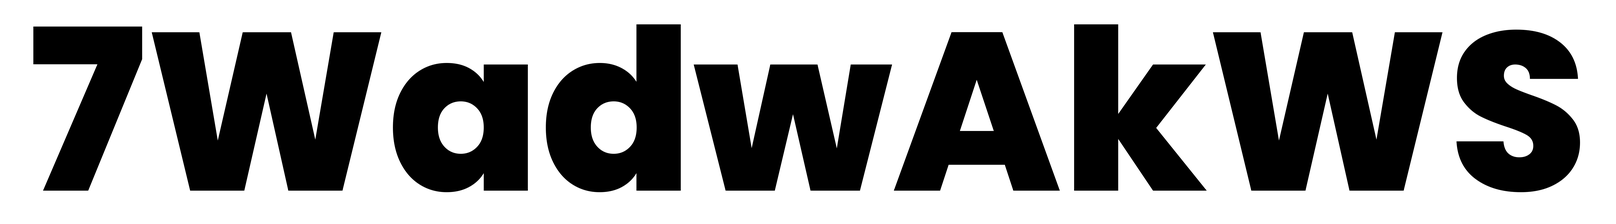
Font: Poppins-ExtraBold